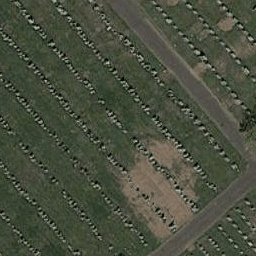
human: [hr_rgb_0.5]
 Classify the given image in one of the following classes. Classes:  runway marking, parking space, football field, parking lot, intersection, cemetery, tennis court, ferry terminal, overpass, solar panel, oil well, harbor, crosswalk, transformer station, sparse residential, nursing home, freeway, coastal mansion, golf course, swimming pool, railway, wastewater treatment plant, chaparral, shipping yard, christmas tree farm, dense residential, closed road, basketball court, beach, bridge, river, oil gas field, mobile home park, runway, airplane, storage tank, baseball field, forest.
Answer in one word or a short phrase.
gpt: cemetery